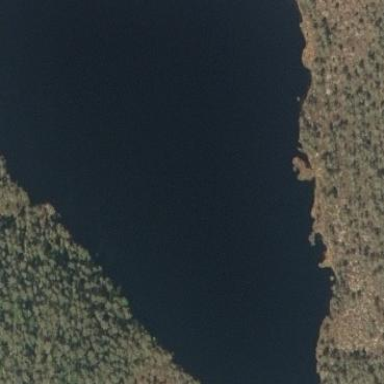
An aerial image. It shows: Serene lake surrounded by nature.